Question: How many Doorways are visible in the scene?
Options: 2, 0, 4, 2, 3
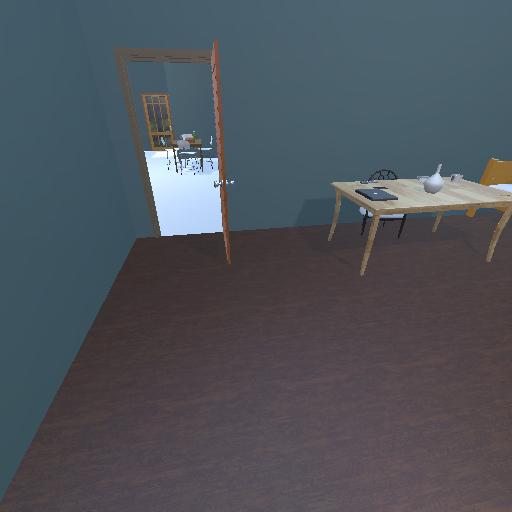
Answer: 2